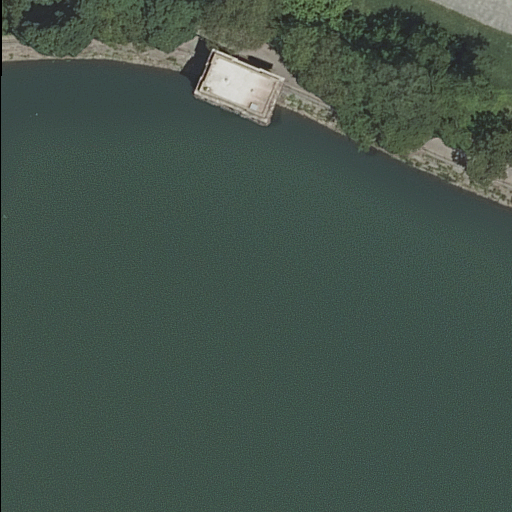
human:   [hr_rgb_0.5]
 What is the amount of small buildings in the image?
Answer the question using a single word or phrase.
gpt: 0

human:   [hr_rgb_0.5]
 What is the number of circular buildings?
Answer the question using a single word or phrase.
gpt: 0

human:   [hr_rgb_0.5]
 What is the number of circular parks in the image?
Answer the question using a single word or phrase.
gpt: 0

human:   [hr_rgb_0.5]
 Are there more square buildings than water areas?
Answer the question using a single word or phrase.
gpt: no

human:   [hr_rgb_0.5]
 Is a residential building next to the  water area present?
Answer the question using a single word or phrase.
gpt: yes

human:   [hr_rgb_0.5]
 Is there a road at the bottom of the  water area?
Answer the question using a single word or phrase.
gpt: no

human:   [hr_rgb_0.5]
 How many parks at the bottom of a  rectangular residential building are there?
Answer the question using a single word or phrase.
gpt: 0

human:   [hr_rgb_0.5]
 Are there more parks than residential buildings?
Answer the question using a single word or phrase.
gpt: no

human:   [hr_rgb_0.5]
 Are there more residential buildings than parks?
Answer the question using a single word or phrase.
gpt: no

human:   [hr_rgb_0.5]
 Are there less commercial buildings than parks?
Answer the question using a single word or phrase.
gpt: yes

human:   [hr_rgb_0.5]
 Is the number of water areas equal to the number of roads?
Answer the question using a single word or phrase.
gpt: yes

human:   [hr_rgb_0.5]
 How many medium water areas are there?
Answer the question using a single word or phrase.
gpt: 0

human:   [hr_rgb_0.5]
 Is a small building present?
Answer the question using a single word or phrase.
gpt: no

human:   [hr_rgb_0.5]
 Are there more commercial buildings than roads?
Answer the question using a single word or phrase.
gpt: no

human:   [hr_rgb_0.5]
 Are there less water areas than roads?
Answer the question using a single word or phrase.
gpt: no

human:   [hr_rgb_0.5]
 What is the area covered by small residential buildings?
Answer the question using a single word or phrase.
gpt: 0m2

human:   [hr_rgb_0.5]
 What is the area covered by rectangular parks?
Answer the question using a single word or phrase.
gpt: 10631m2

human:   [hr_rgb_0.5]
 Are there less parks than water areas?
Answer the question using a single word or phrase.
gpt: no

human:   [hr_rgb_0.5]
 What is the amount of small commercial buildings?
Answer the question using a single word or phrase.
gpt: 0

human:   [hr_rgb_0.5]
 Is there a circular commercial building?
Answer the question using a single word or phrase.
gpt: no

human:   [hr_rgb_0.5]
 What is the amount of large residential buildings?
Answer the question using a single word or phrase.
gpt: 0

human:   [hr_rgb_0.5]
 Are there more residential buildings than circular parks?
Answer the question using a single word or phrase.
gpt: yes

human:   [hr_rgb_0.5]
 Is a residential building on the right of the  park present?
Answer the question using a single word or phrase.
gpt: no

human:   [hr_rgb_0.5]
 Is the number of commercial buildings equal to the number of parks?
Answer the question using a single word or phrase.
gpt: no

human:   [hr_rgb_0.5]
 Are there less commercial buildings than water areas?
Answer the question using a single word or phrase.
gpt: yes

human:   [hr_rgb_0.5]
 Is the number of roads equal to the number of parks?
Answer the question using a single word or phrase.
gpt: yes

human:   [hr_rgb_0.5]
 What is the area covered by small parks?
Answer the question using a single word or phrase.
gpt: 0m2

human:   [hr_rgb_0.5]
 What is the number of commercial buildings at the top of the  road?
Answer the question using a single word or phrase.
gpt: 0

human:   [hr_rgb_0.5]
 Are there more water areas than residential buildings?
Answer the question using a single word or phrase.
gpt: no

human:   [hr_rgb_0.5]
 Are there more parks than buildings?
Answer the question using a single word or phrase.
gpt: no

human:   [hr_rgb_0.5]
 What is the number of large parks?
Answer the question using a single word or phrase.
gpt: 1

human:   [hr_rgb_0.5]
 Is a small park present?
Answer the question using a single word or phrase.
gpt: no

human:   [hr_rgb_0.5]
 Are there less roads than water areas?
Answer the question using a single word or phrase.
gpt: no

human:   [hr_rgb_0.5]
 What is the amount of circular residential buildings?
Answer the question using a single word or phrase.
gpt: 0

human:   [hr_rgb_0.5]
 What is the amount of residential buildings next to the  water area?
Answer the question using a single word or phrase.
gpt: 1

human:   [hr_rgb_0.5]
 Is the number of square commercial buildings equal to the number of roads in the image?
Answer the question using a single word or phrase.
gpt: no